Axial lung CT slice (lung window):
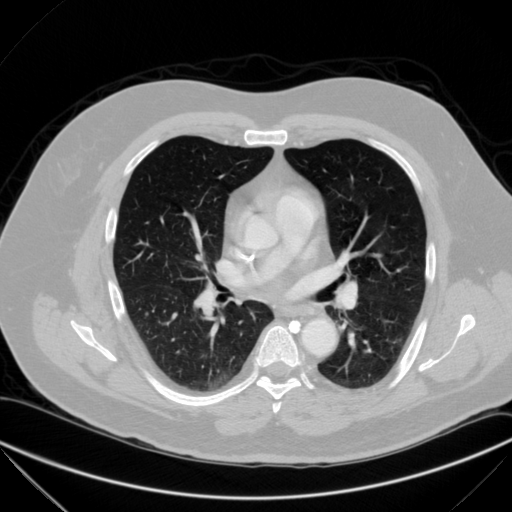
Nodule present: yes
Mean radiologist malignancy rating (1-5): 2.667